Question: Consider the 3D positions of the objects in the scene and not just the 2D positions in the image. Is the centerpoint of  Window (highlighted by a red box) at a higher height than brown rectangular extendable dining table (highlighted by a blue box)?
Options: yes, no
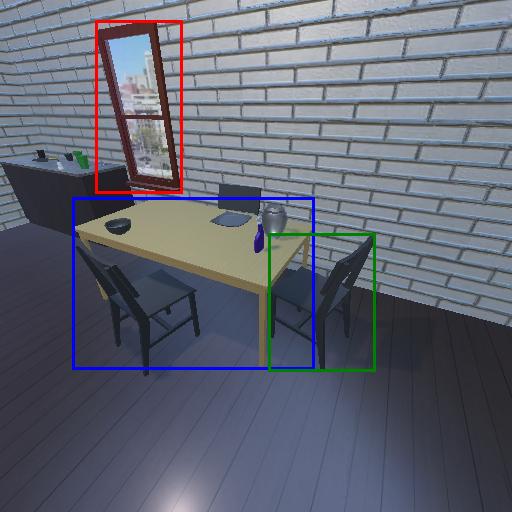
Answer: yes